Груз массы $m$ прикреплен к потолку легкой пружиной жесткости $k$. В начальный момент времени груз лежит на подставке $П$, пружина не растянута, а ее ось вертикальна (см. рисунок).
На какую максимальную длину $L$ растянется пружина, если подставку начнут опускать с ускорением $a$?
Постройте график зависимости $L(a)$. Попытайтесь подобрать удобные масштабы для переменных $L$ и $a$.
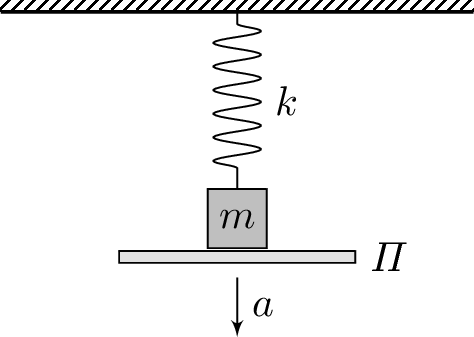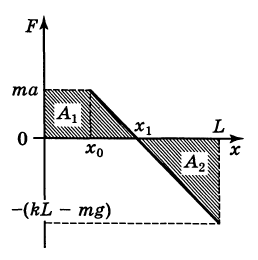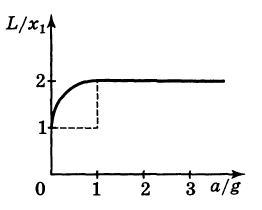
На какую максимальную длину $L$ растянется пружина, если подставку начнут опускать с ускорением $a$?
Решение: Рассмотрим случай $a < g$. До отрыва груза от подставки$$a=\frac{m g-N-k x}{m},$$где $N$ — сила реакции опоры, $x$ — удлинение пружины. В момент отрыва груза от подставки $N=0$, а удлинение$$x_{0}=\frac{m(g-a)}{k}.$$В положении равновесия груза на пружине ее удлинение $x_{1}=\frac{m g}{k}$. После отрыва от подставки на груз будет действовать сила $F=m g-k x$. График зависимости силы $F$ от удлинения $x$ пружины приведен на рисунке ниже.  В момент начала движения подставки и в момент максимального удлинения пружины скорость груза равна нулю, в точке $x_{1}$ — скорость максимальна. Таким образом, на участке $\left(0, x_{1}\right)$ увеличение кинетической энергии груза равно работе внешних сил $A_{1}$. На рисунке, представленном ниже, эта работа численно равна площади трапеции над осью $O x$. На участке $\left(x_{1}, L\right)$ уменьшается до нуля кинетическая энергия, и работа внешних сил $A_{2}$ численно равна площади треугольника под осью $O x$. Ясно, что площади должны быть равны друг другу, т. е. $A_{1}=A_{2}$ : $$ \frac{1}{2}\left(x_{0}+x_{1}\right) m a=\frac{1}{2}\left(L-x_{1}\right)(k L-m g), \\ \left(\frac{x_{0}}{x_{1}}+1\right) \frac{a}{g}=\left(\frac{L}{x_{1}}-1\right)\left(\frac{L}{m g / k}-1\right), \\ 2 \frac{a}{g}-\left(\frac{a}{g}\right)^{2}=\left(\frac{L}{x_{1}}-1\right)^{2}, \\ \left(\frac{L}{x_{1}}-1\right)^{2}+\left(\frac{a}{g}-1\right)^{2}=1. $$  Если на графике $L$ откладывать в единицах $x_{1}$, ускорение $a$ в единицах $g$, то график $L(a)$ имеет наиболее простой вид.Для $\frac{a}{g}<1$ соответствующая часть графика $L(a)$ представляет собой четверть дуги окружности с центром в точке $\frac{L}{x_{1}}=1$, $\frac{a}{g}=1$ (см. рисунок выше).В случае, если $a \geqslant g$, отрыв груза от подставки происходит сразу после начала ее движения и $L=2 x_{1}$. Эта часть графика $L(a)$ представляет собой прямую линию. Окончательно имеем, что максимальная длина пружины$$L=\left\{\begin{array}{r}x_{1}\left[1+\sqrt{\frac{a}{g}\left(2-\frac{a}{g}\right)}\right] \quad \text {при}\quad a < g,\\2 x_{1} \quad \text {при}\quad a \geq g.\end{array}\right.$$
Ответ: $$L=\left\{\begin{array}{r}x_{1}\left[1+\sqrt{\frac{a}{g}\left(2-\frac{a}{g}\right)}\right] \quad \text {при}\quad a < g,\\2 x_{1} \quad \text {при}\quad a \geq g.\end{array}\right.$$

Постройте график зависимости $L(a)$. Попытайтесь подобрать удобные масштабы для переменных $L$ и $a$.
Темы:
T, Механика, Динамика, Колебания, Всероссийские, Ускорение